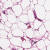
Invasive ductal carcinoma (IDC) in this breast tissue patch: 0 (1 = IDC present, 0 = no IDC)